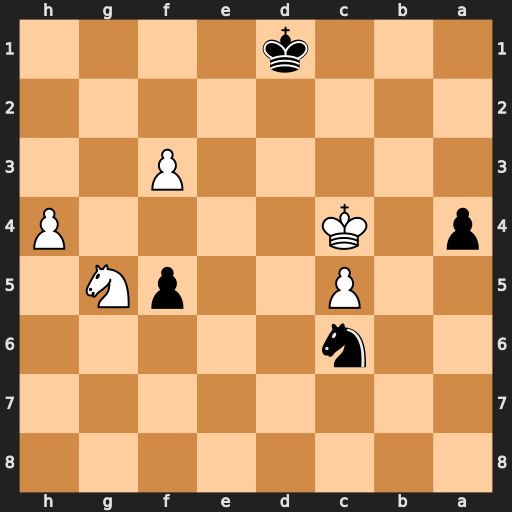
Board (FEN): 8/8/2n5/2P2pN1/p1K4P/5P2/8/3k4
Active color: b
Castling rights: -
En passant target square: -
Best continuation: Kc2 Kb5 a3 Kxc6 a2